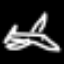
Label: airplane